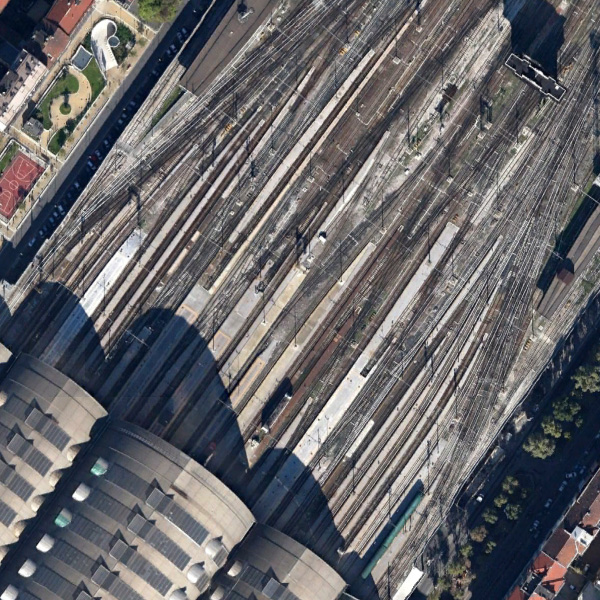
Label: RailwayStation